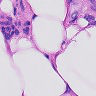
Metastatic tissue present: yes